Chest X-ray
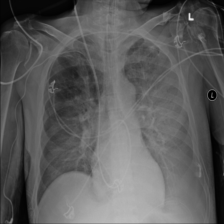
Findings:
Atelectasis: negative
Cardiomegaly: negative
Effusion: negative
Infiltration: negative
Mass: negative
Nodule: negative
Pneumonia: negative
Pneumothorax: negative
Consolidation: positive
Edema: negative
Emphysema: negative
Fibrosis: negative
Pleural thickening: negative
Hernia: negative